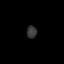
Tissue: lung
Cell type: Endothelial cells
Senescence score: 0.6954
Nuclear area (px): 122
Mean DAPI intensity: 54.451